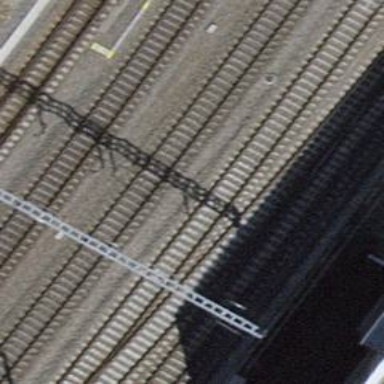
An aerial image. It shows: Single railway track with electrification through contact line.